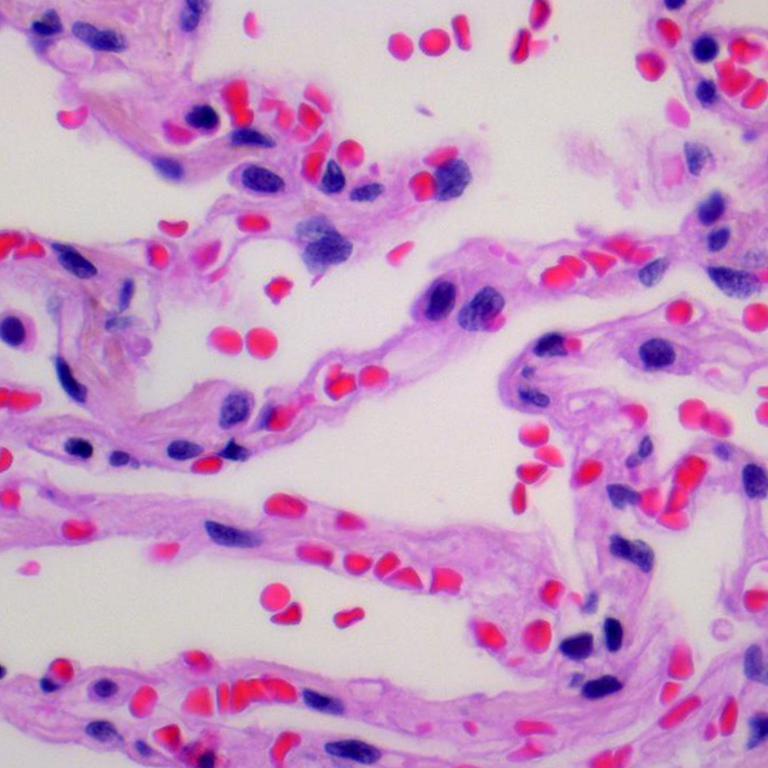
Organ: lung
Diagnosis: benign